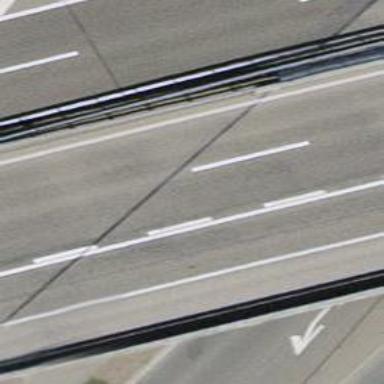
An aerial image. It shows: Motorway junction.